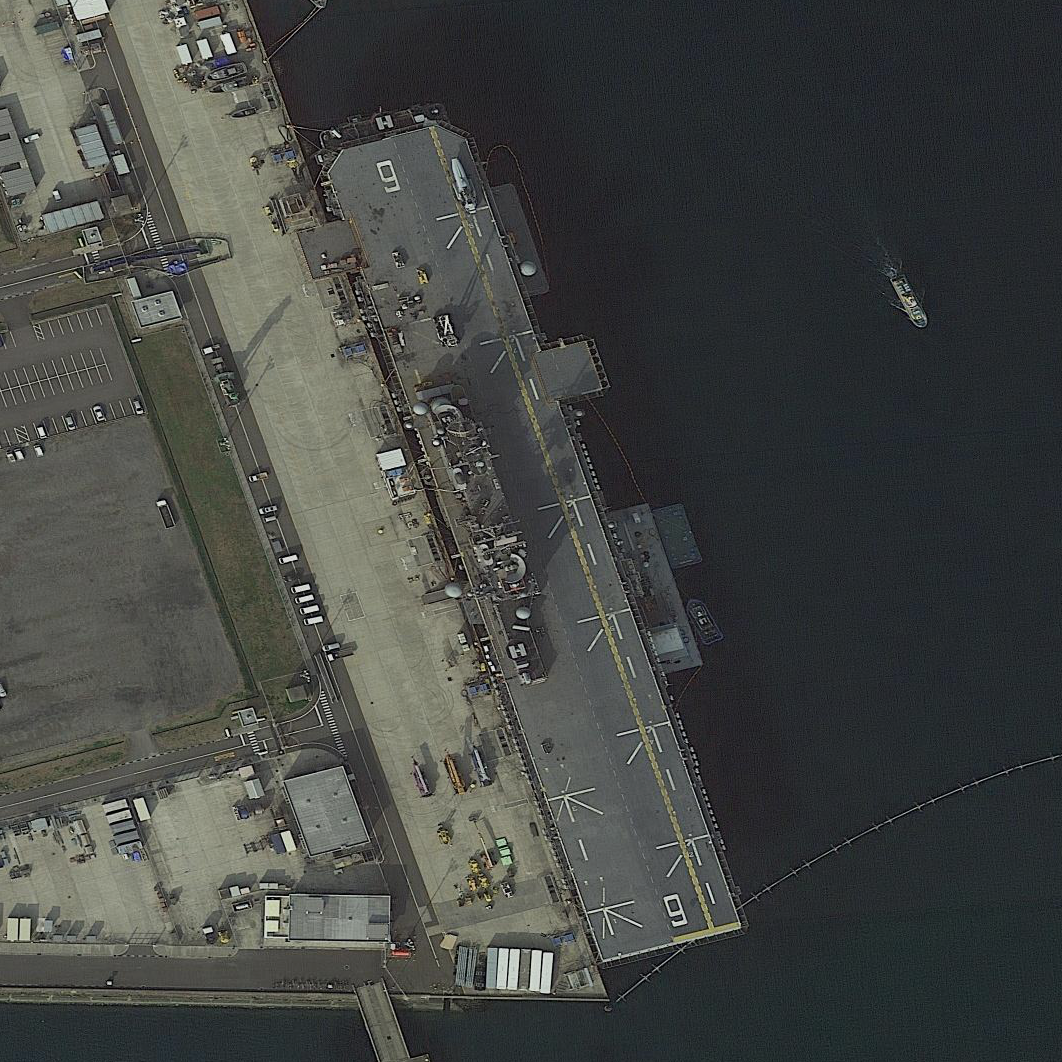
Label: assault